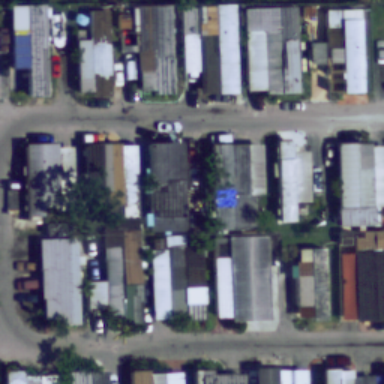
Many mobile homes arranged neatly in the mobile home park .